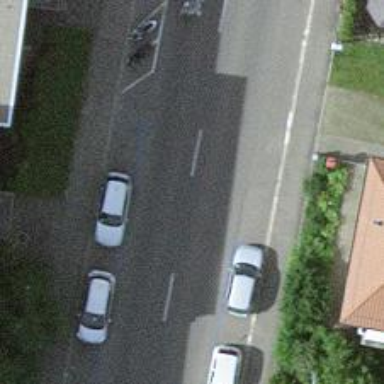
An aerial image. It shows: Public transport stop position.